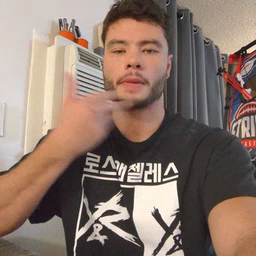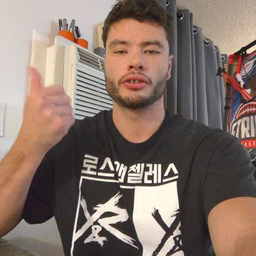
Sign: better